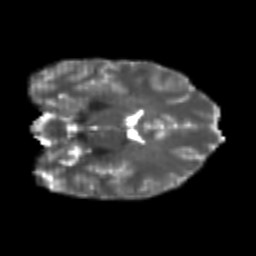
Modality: T2w
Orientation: coronal
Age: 23
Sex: female
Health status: healthy
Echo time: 0.074 s